Field crop: maize
Growth stage: 1
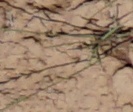
Species: lolium